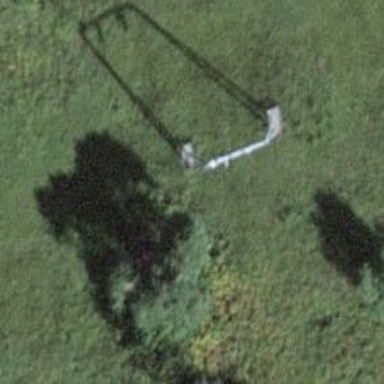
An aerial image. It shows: Pylon used for aerialway.